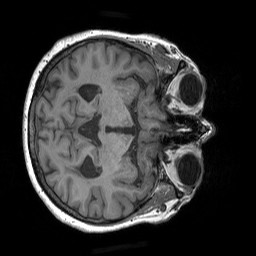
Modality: T1w
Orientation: axial
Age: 78
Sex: female
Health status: healthy
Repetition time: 1.9 s
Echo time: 0.00252 s